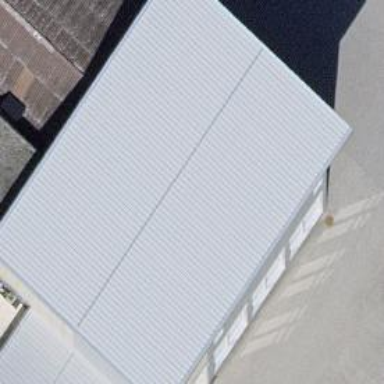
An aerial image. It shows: Silver garage with skillion metal roof.